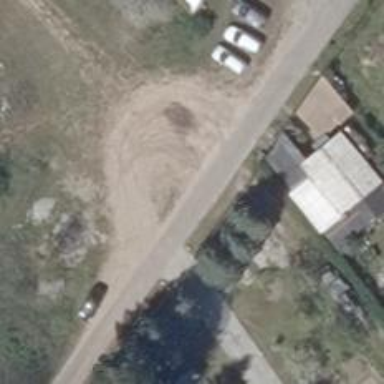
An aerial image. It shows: Turning circle on the road.